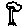
Label: tree